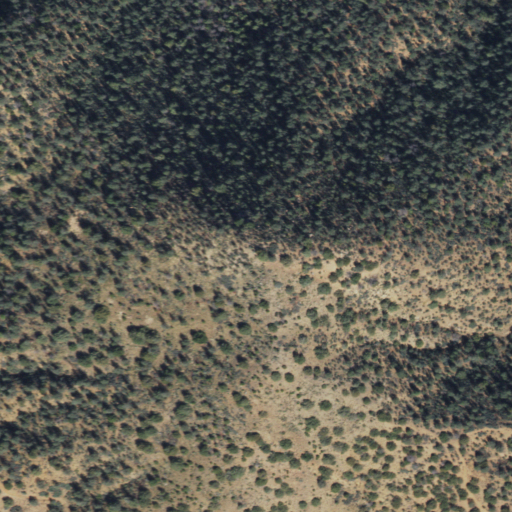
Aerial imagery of mountain in Arizona named White Mountain containing evergreen forest and shrub